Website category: sports
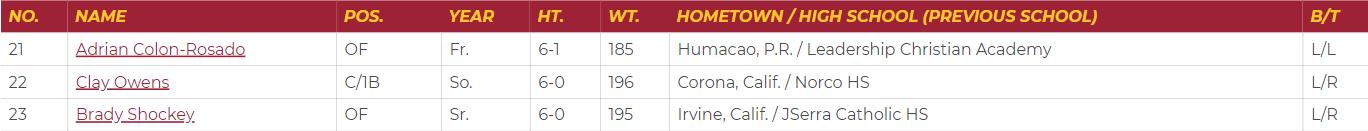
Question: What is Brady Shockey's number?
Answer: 23

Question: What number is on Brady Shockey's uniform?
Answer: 23

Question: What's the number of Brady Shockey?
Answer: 23

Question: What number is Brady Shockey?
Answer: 23

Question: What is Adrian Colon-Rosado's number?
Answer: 21

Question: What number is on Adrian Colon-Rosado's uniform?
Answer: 21

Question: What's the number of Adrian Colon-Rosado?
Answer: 21

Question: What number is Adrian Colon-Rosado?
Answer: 21

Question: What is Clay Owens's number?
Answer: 22

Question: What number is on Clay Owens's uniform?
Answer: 22

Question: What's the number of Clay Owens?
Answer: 22

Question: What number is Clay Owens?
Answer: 22

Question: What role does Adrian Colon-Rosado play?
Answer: OF

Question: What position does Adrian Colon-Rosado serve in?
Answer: OF

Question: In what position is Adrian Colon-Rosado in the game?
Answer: OF

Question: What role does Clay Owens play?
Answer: C/1B

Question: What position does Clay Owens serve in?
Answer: C/1B

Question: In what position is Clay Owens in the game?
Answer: C/1B

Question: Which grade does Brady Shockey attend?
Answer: Sr.

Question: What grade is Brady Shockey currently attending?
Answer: Sr.

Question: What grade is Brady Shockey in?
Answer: Sr.

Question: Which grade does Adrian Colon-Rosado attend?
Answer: Fr.

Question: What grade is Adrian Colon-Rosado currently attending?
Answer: Fr.

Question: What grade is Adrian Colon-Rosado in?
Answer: Fr.

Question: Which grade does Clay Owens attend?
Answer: So.

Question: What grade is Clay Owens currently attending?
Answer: So.

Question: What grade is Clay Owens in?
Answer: So.

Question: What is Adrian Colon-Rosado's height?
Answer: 6-1

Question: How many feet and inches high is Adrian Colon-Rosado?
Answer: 6-1

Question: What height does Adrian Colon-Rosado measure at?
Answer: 6-1

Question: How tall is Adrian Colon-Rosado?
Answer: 6-1

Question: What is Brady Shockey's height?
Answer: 6-0

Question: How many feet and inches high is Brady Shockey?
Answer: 6-0

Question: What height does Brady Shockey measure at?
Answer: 6-0

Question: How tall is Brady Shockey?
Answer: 6-0

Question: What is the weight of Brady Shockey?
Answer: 195

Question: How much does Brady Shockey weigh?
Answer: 195

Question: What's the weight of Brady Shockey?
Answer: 195

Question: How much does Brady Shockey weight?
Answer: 195

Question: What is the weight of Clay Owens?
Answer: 196

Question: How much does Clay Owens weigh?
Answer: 196

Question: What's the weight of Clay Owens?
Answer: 196

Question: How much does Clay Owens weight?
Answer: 196

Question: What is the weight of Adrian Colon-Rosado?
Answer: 185

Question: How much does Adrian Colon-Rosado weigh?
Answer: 185

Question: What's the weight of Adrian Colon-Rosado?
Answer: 185

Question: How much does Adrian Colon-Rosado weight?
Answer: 185

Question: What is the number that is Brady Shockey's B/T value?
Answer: L/R

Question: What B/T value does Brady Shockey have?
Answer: L/R

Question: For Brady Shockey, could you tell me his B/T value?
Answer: L/R

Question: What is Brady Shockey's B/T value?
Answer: L/R

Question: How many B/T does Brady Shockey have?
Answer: L/R

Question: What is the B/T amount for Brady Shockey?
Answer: L/R

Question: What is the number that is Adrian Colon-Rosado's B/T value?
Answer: L/L

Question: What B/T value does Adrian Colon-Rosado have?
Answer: L/L

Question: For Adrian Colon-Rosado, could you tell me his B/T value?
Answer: L/L

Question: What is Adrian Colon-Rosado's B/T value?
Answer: L/L

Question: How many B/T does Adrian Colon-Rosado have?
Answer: L/L

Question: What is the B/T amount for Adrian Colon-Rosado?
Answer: L/L

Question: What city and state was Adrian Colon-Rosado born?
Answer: Humacao, P.R.

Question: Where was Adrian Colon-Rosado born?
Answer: Humacao, P.R.

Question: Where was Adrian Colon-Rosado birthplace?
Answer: Humacao, P.R.

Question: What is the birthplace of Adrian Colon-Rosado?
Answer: Humacao, P.R.

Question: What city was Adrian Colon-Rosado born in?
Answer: Humacao, P.R.